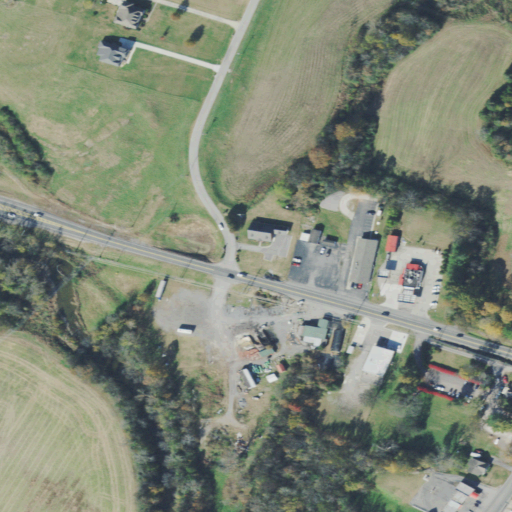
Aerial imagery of valley in Tennessee named Dalton Hollow containing pasture, mixed forest, low intensity development, medium intensity development, cultivated crops, deciduous forest, open development, high intensity development, and barren land